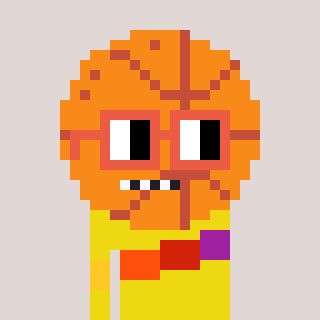
a pixel art character with square orange glasses, a basketball-shaped head and a yellow-colored body on a warm background